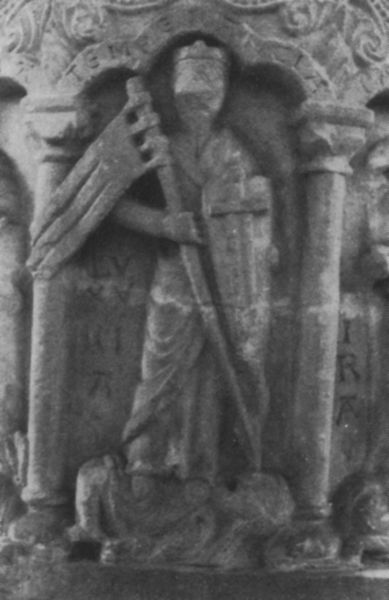
Titel: Figurenprogramm  von St. Leonard in Stanton Fitzwarren
Standort: Stanton Fitzwarren, St. Leonard (EU - GB - Wiltshire)
Schlagwörter: hand, mann, grau, säule, säulen, tier, ornament, wand, halten, sockel, stein, figur, gewand, stehend, krone, statue, relief, schrift, bogen, fahne, empore, banner, lanze, detail, inschrift, podest, nische, schild, kreuz, schwarz-weiß, ritter, sieg, kapitelle, kapitell, säulchen, romanik, heiliger, speer, basis, grautöne, drache, stechen, georg, riss, verwaschen, ira